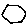
Label: hexagon